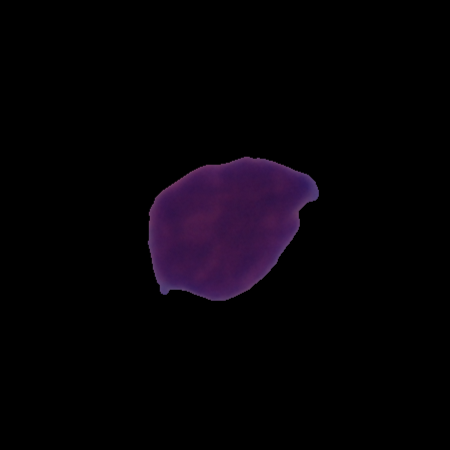
Label: healthy